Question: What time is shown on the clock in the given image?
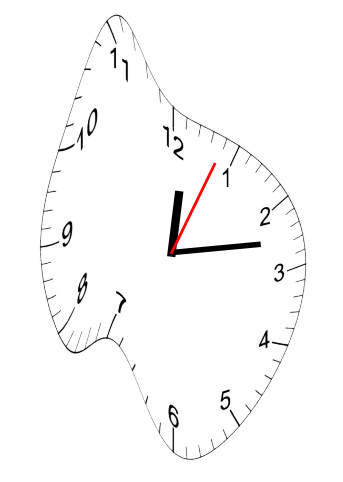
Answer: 12:13:04